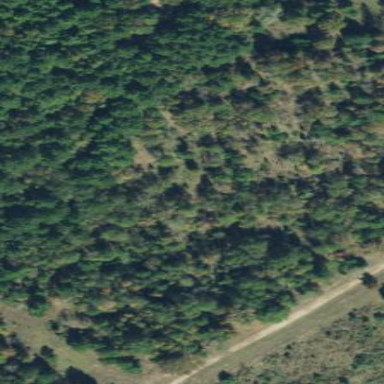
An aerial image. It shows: Mixed woodland with variety of leaf types and cycles.